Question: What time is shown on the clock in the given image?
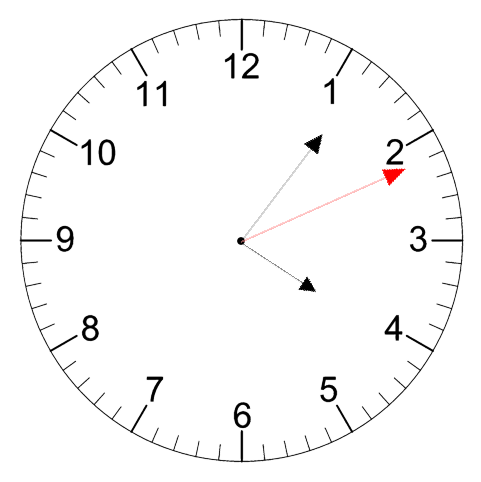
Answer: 04:06:11